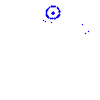
Particle: proton